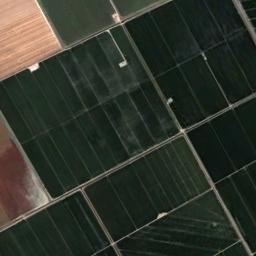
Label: rectangular_farmland